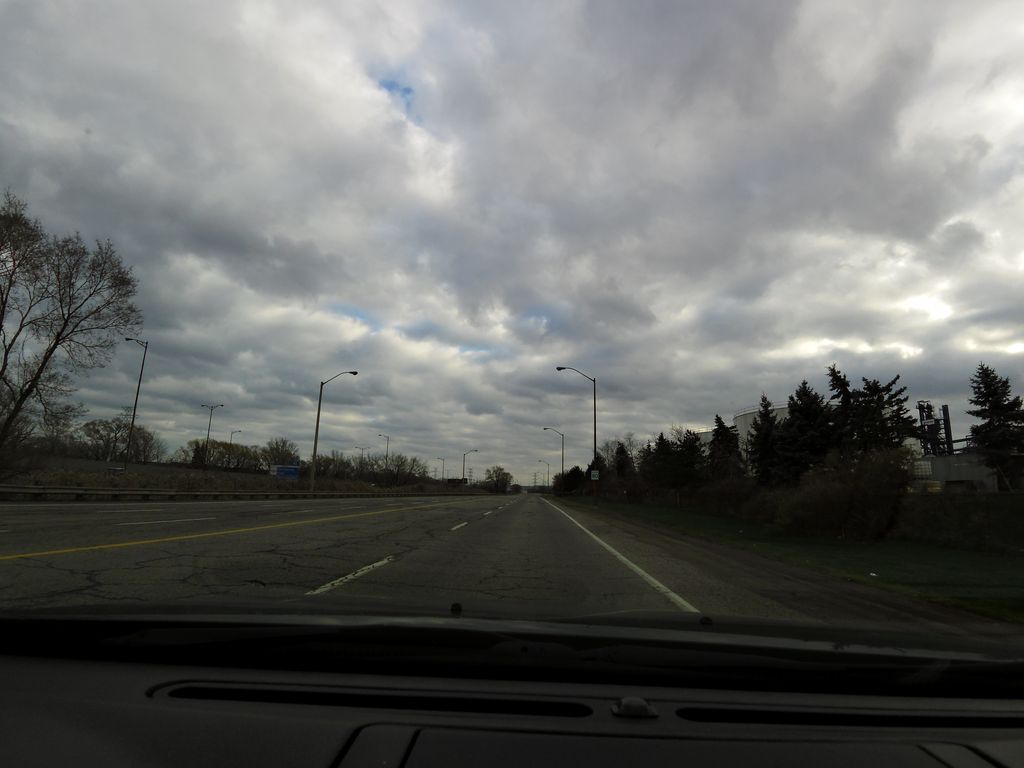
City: hamilton